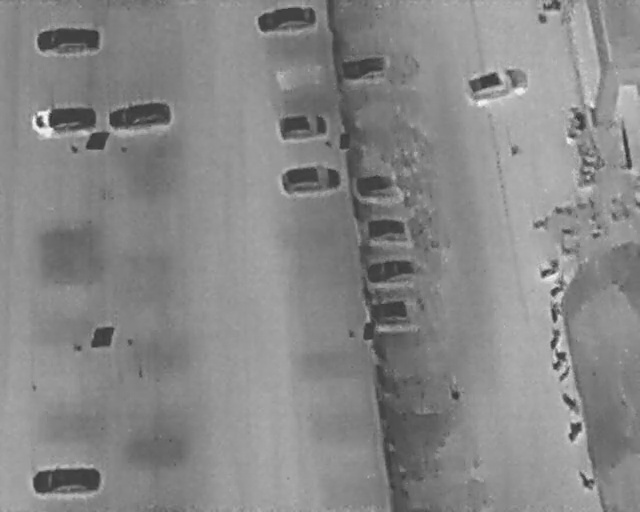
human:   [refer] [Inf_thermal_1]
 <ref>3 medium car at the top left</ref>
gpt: <box>[[7, 17, 12, 29, 176], [19, 16, 23, 28, 174], [8, 1, 12, 14, 2]]</box>

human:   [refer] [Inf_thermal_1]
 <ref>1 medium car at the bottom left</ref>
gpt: <box>[[7, 87, 12, 100, 2]]</box>

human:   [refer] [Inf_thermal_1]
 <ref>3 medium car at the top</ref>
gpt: <box>[[42, -2, 46, 9, 171], [45, 19, 48, 29, 173], [55, 8, 59, 18, 171]]</box>

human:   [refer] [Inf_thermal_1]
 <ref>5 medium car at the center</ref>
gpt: <box>[[46, 29, 50, 40, 171], [57, 31, 61, 41, 176], [58, 40, 62, 49, 2], [60, 47, 63, 58, 2], [60, 55, 64, 66, 174]]</box>